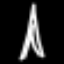
Label: The Eiffel Tower